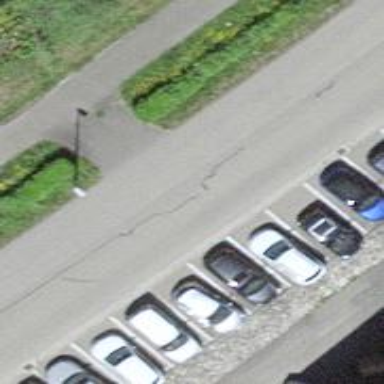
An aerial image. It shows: Asphalt path with excellent trail visibility.